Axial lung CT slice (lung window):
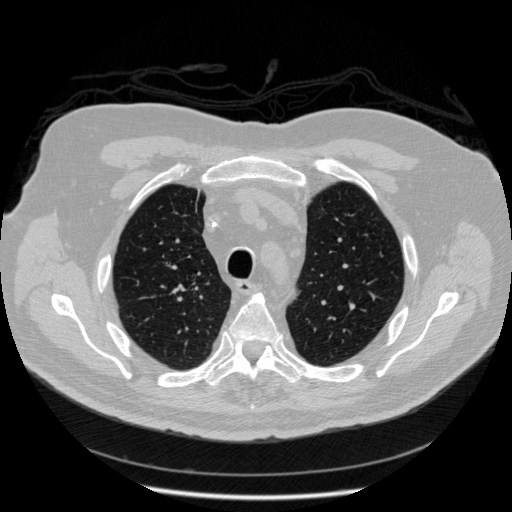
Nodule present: no